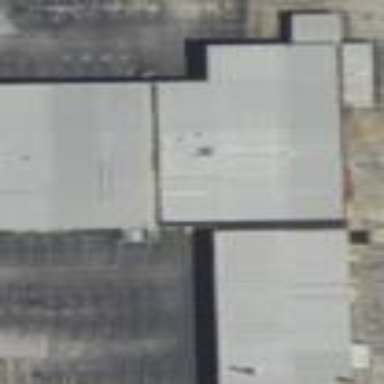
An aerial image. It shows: Car shop building.